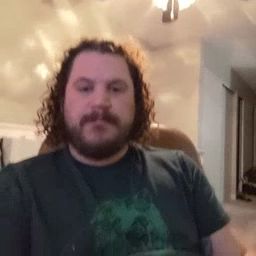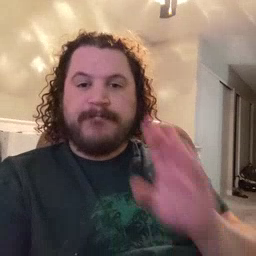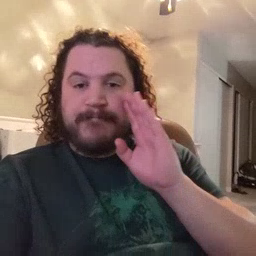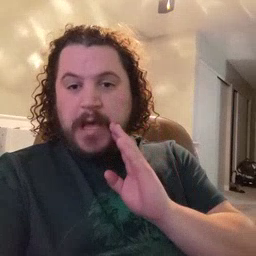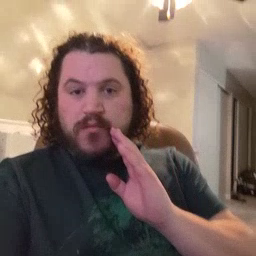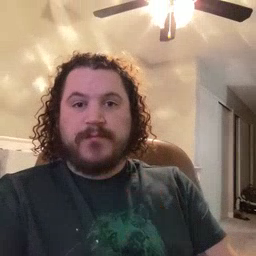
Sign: brown